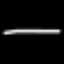
Label: line